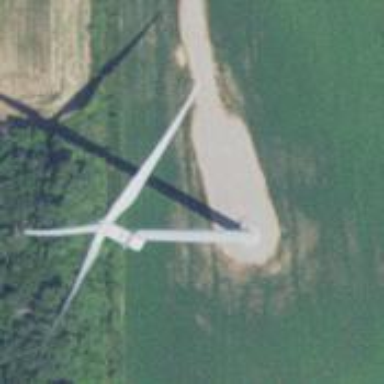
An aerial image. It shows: Wind generator powered by wind turbines of horizontal axis type. It is manufactured by Vestas.